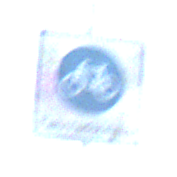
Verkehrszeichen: BeginnFahrradstrasse
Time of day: SunriseSunset
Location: Outdoor (Nature)
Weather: Clear
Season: NotSpecified
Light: Natural